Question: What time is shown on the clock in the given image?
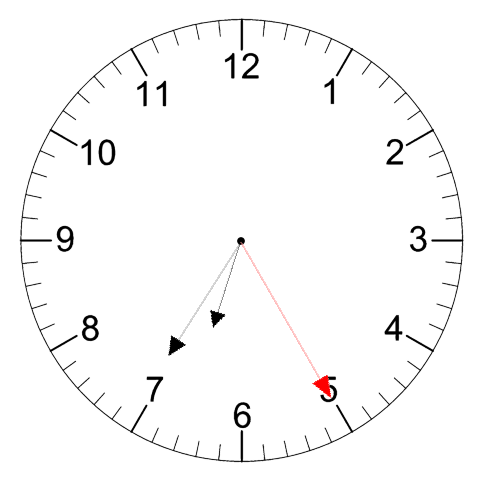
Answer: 06:35:25